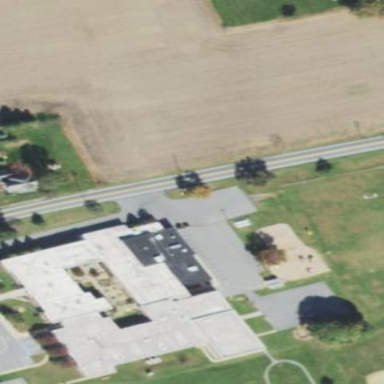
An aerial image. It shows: School building.